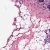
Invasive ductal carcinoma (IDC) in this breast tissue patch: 0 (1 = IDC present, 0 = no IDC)